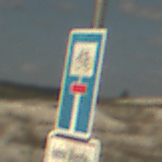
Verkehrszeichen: SackgasseRadverkehrDurchlaessig
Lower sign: HinweisGeaenderteVorfahrtVerkehrsfuehrungVerkehrsregelung3
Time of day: Midday
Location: Outdoor (Beach)
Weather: PartlyCloudy
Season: NotSpecified
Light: Natural